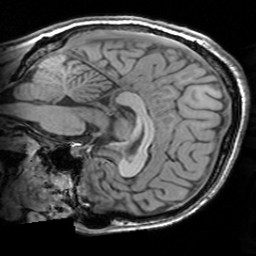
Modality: T1w
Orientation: sagittal
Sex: male
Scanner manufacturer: siemens
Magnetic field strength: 3 T
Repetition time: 1.63 s
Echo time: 0.00311 s